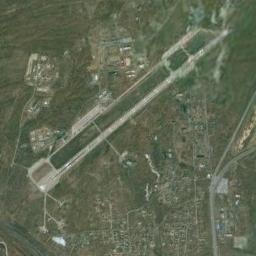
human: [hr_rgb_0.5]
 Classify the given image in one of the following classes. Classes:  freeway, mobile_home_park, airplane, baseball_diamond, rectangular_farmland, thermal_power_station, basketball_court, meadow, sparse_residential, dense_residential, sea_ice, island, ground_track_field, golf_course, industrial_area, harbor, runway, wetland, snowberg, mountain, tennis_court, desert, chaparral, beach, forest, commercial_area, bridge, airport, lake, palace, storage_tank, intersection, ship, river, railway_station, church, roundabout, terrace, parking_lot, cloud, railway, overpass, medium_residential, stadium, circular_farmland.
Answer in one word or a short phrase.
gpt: airport